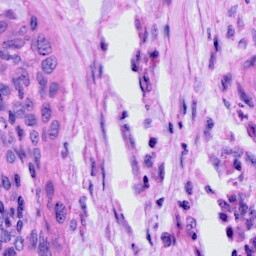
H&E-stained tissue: Cervix